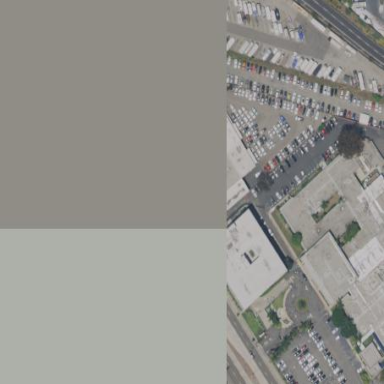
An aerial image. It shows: Commercial building.